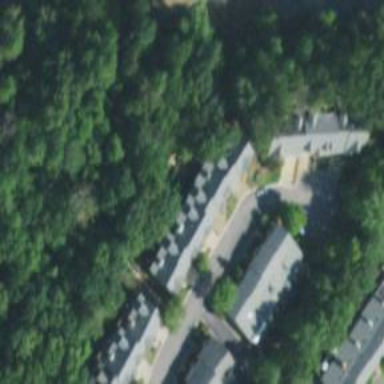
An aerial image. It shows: Terrace building.